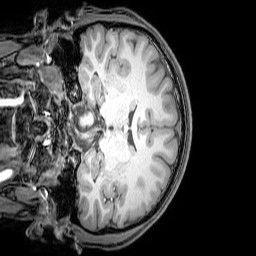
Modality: T1w
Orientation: coronal
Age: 25
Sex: male
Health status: healthy
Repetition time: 0.081 s
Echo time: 0.037 s